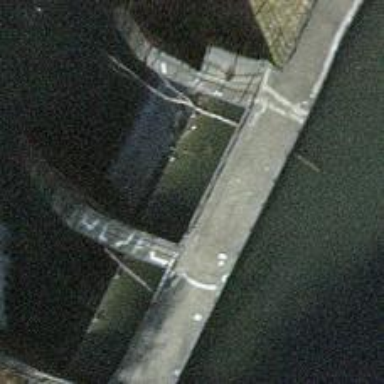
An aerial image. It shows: Dam along waterway.